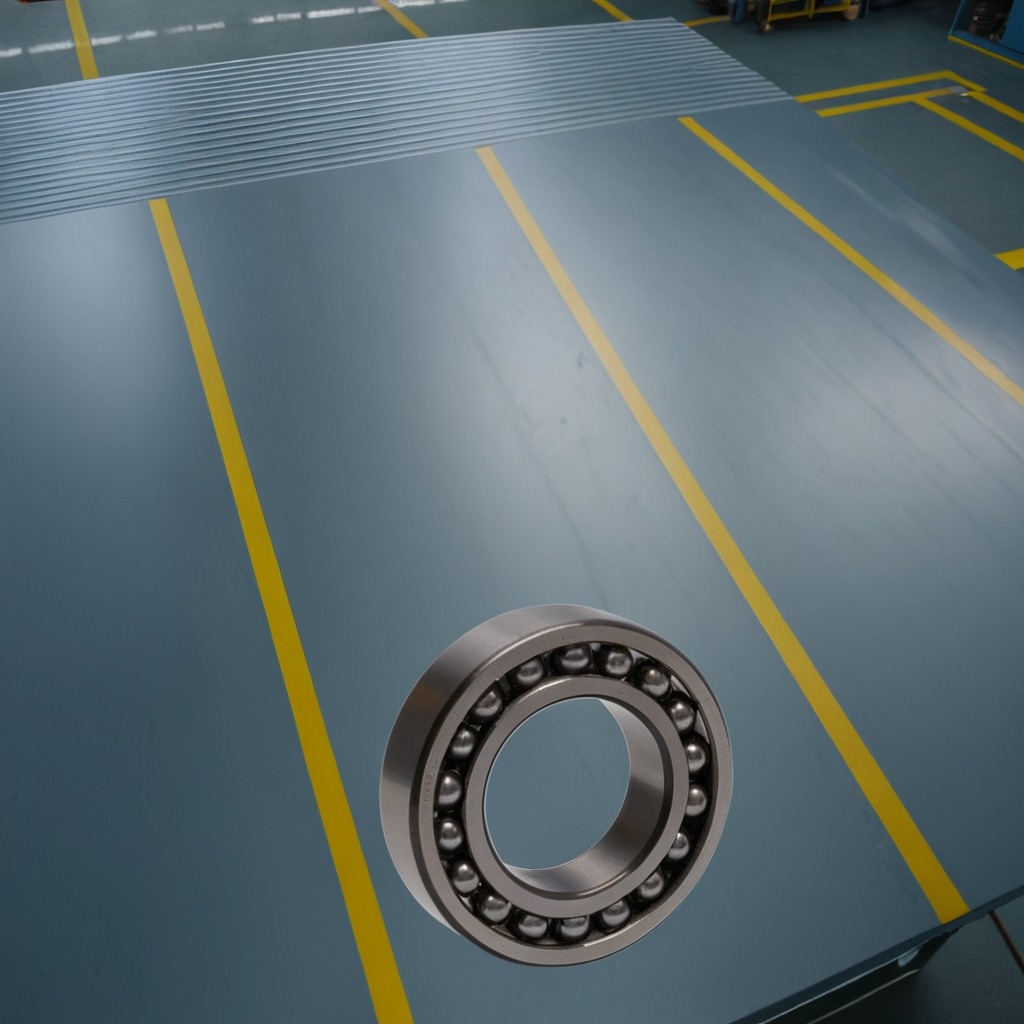
A metal ball bearing is lying on a toolbox surface in an airplane hangar workshop 8K.